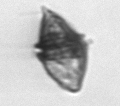
Label: Kryptoperidinium_triquetrum